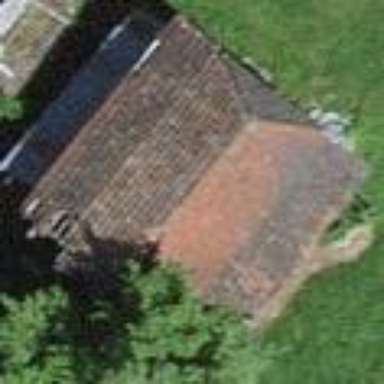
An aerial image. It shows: Rural barn.